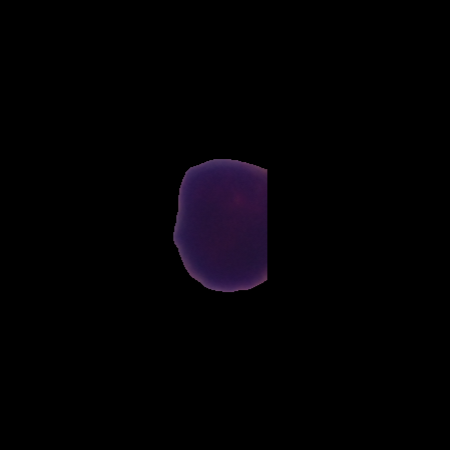
Label: healthy